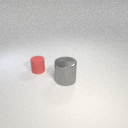
large gray metal cylinder in front of small red rubber cylinder